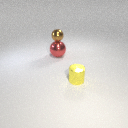
small brown metal sphere above large red metal sphere